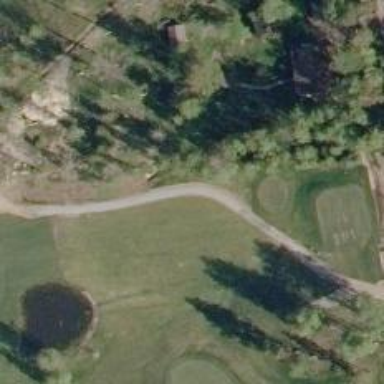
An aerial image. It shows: Path used for both walking and golf.